Aerial crown-view tile of a tropical tree (Barro Colorado Island, Panama), acquired 20250616:
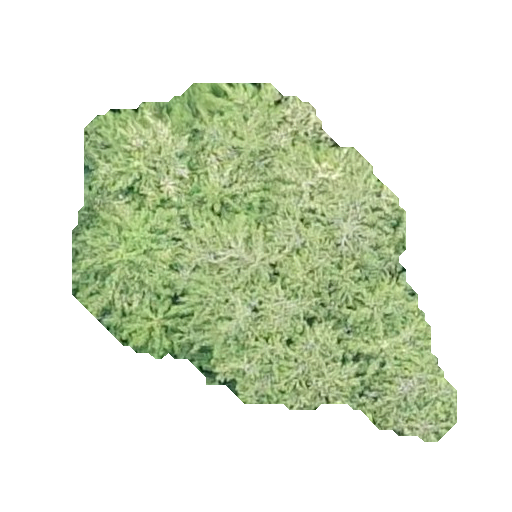
Species: Quararibea stenophylla
GBIF accepted scientific name: Quararibea stenophylla
Crown area: 133.159 m²